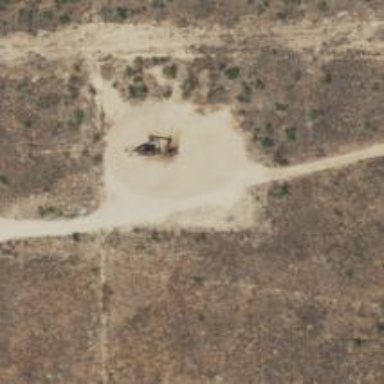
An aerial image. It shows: Petroleum well.